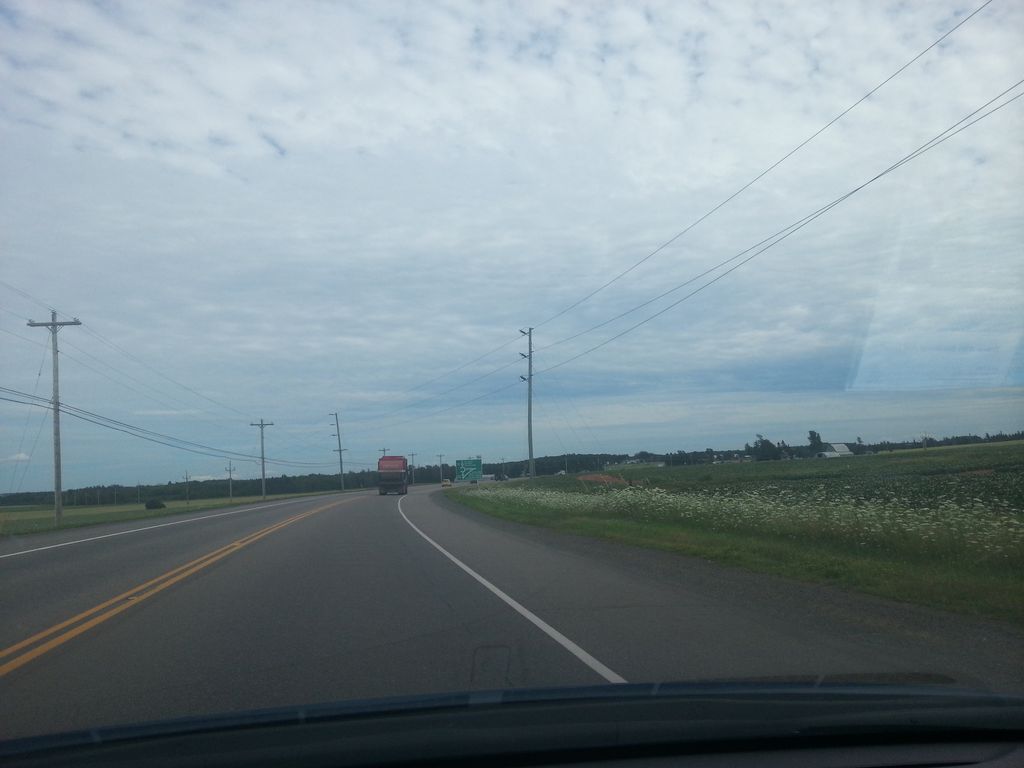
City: charlottetown